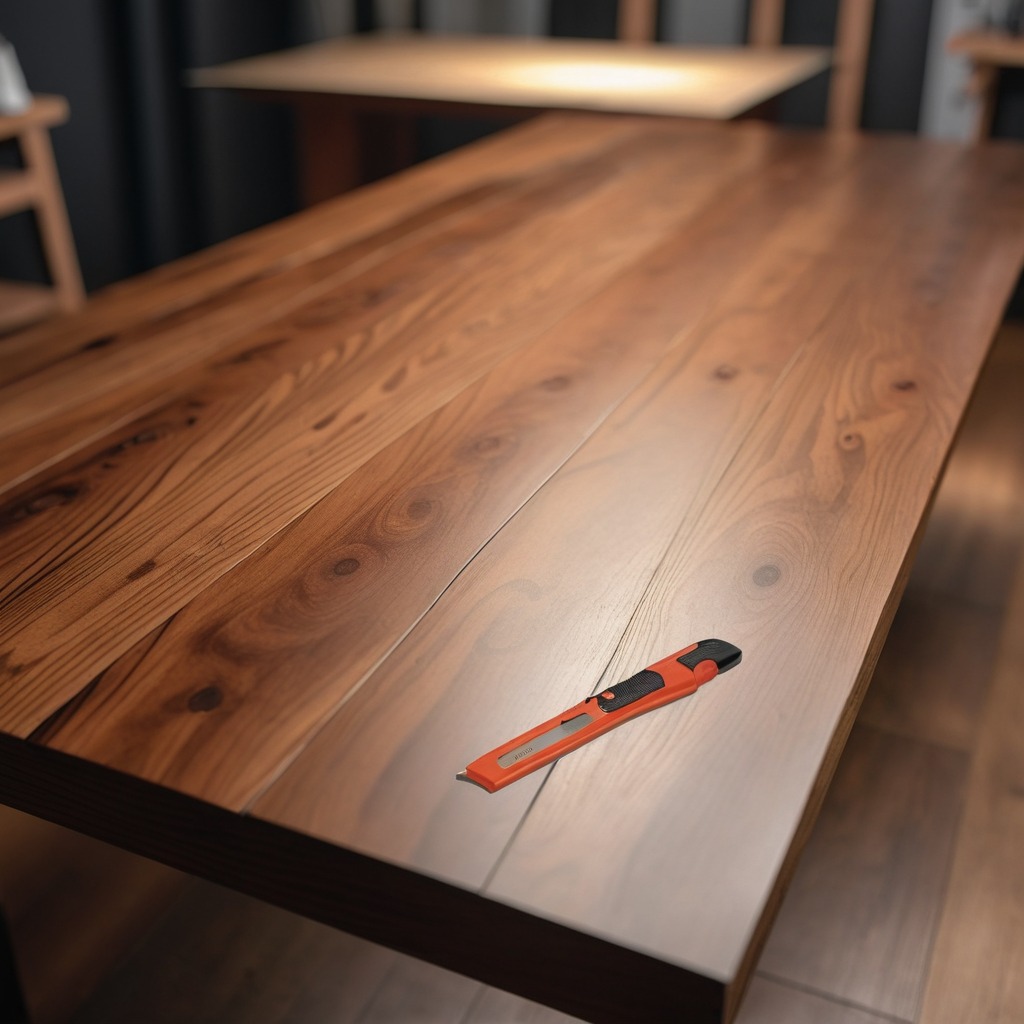
A utility knife is lying on the wooden table in a carpentry studio.